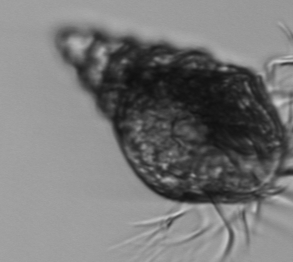
Label: Laboea_strobila